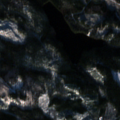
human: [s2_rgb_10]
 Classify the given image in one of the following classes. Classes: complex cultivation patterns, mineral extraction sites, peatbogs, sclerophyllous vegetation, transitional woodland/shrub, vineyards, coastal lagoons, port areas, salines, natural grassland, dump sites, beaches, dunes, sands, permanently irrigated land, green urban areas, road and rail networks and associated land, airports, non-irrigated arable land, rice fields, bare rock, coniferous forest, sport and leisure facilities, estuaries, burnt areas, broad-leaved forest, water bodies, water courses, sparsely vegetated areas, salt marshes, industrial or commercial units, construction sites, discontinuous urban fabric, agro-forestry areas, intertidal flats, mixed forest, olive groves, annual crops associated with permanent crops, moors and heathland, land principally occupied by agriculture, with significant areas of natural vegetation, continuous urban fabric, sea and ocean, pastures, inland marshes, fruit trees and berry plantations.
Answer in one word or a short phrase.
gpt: coniferous forest, mixed forest, transitional woodland/shrub